Field crop: maize
Growth stage: 2
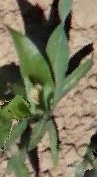
Species: maize